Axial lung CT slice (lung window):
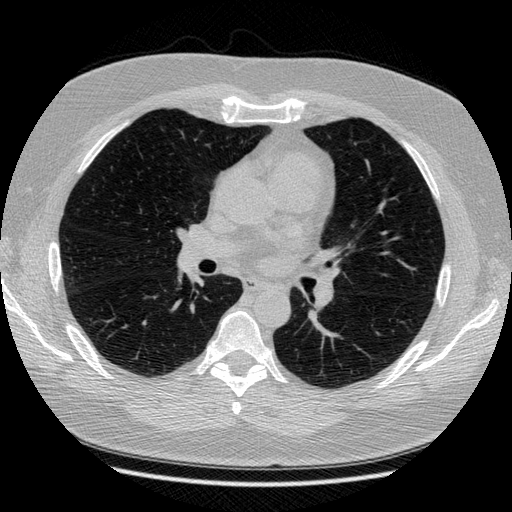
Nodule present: no